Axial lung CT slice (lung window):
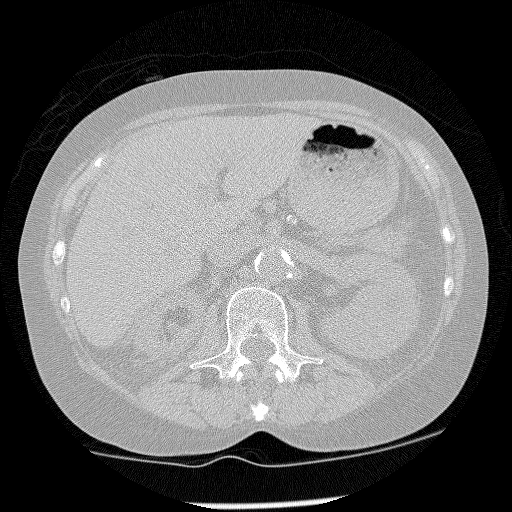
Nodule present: no